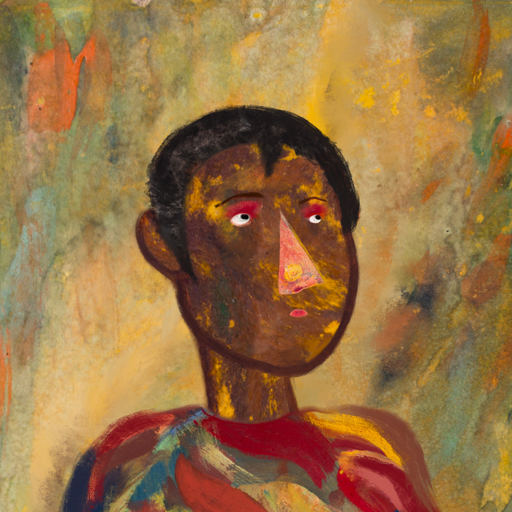
Background: Comrade, Head And Neck Side: Comrade, Face Side: Irani, Bust: Mother_And_Son_Son, Hair Side: Roy_Bahadur, Head Accessory: Blank, Second Necklace: Blank, Necklace: Blank, Baby: Blank